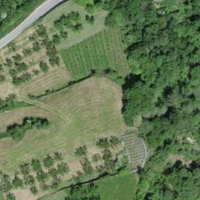
EUNIS habitat code: 24
Species observed at this site:
Urtica dioica
Lathyrus pratensis
Clematis vitalba